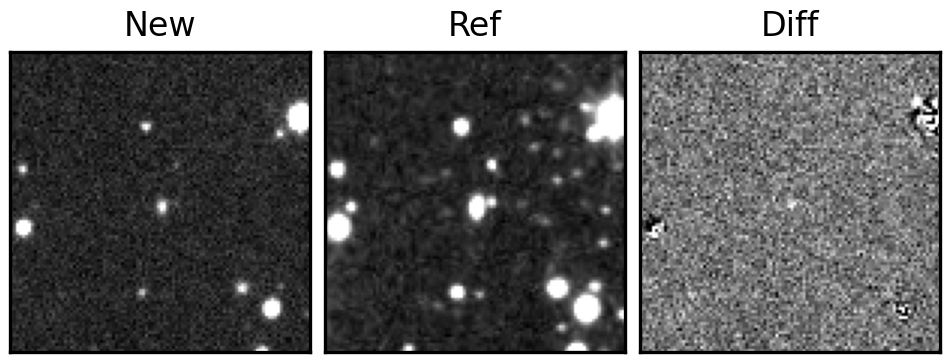
Label: real